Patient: sex F, age 59
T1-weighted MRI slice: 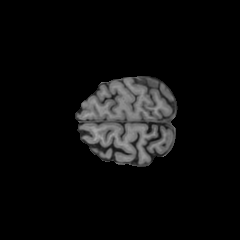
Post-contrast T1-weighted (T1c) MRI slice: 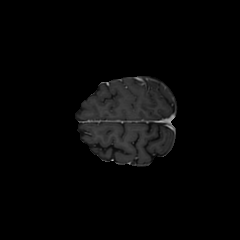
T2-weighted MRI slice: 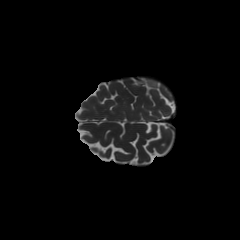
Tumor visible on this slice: yes
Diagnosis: Astrocytoma, IDH-mutant
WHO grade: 3